Interaction volume radius: 5 \u00c5
Interaction volume height: 50 \u00c5
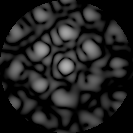
Disorder parameter: 0.4239